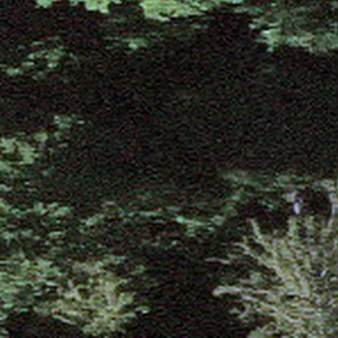
Label: other